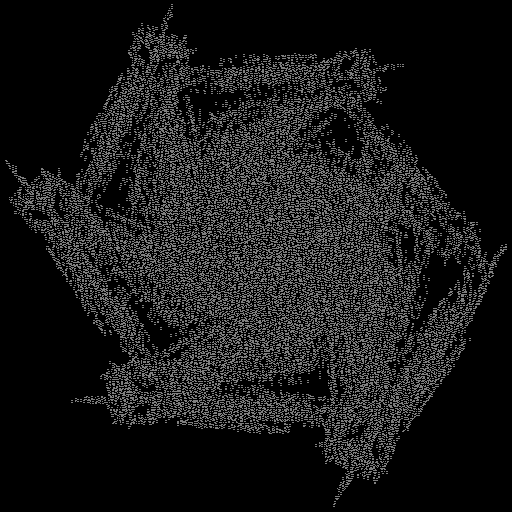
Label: morningglory